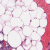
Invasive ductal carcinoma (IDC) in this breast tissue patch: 1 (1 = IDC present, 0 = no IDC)